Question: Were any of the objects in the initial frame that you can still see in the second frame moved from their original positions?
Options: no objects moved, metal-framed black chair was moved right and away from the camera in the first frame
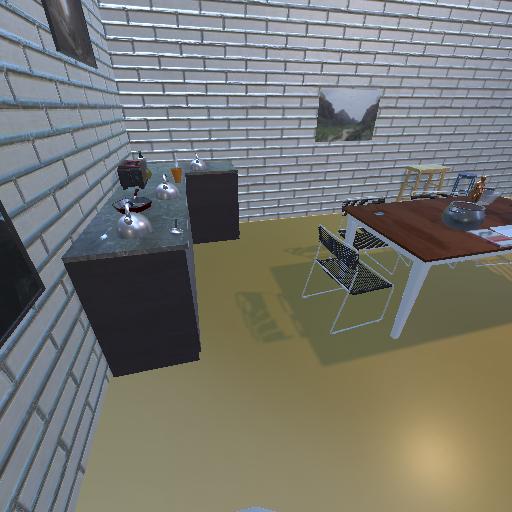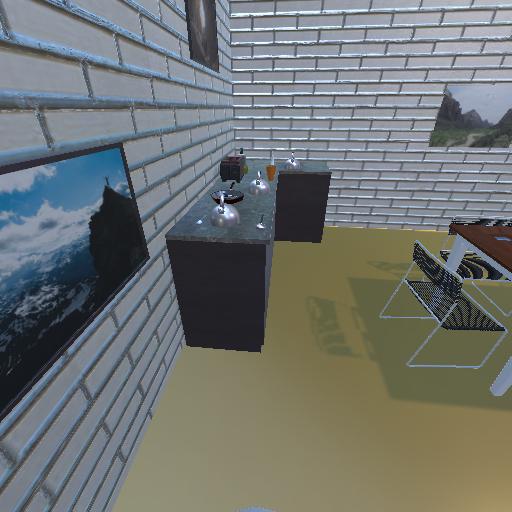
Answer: no objects moved